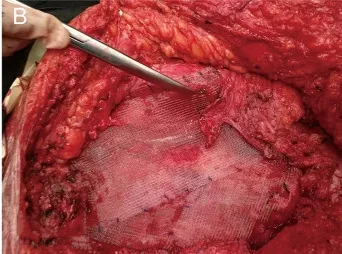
Images of the surgery. (B) The defect was then repaired with a flat sheet of polypropylene mesh.
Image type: medical_photograph (other_medical_photograph)